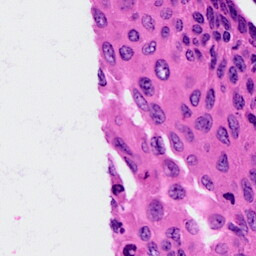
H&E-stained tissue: Cervix